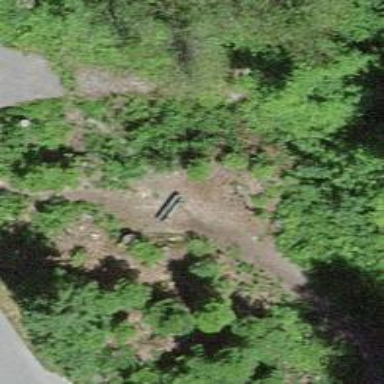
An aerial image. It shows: Bench.